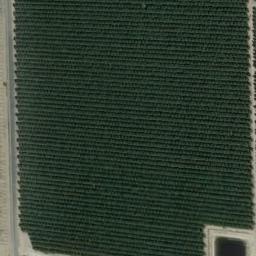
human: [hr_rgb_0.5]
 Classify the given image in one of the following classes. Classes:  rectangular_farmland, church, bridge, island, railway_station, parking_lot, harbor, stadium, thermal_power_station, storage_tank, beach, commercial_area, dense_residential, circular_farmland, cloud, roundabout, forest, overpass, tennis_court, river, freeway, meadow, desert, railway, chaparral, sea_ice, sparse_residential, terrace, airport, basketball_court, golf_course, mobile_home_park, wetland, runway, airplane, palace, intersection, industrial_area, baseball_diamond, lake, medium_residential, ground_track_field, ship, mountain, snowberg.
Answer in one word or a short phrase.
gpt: rectangular_farmland